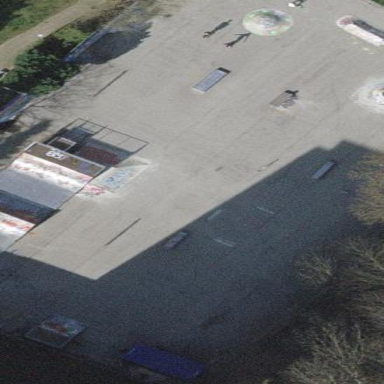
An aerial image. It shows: Asphalt pitch for leisure activities.